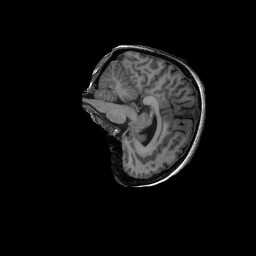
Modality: T1w
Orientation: sagittal
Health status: ill
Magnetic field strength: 3 T